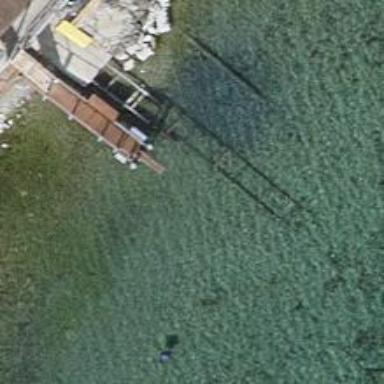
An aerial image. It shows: Man-made pier.